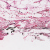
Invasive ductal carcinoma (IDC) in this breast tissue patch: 0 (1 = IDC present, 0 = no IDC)